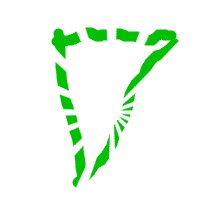
Shape: triangle